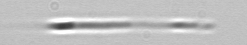
Label: Leptocylindrus